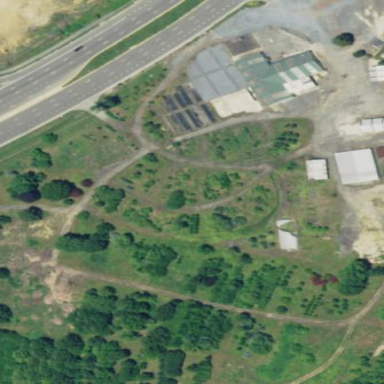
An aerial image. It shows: Plant nursery area.